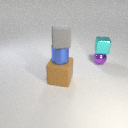
large brown rubber cube below small gray rubber cube